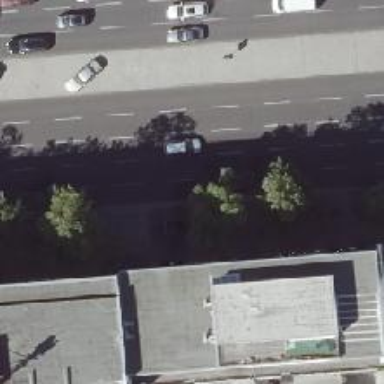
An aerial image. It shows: Taxi stand.